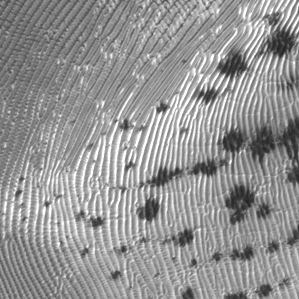
Label: frost